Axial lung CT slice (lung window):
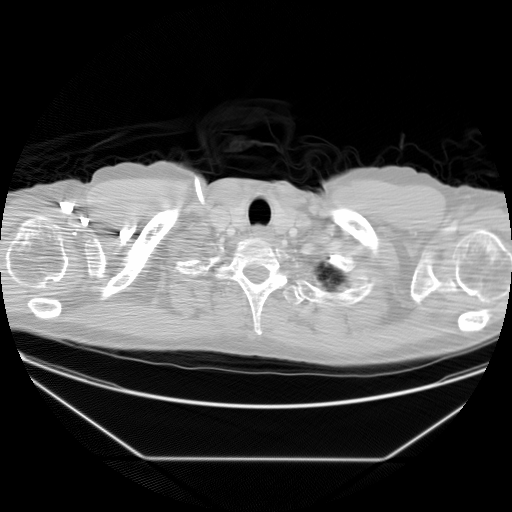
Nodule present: no